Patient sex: M
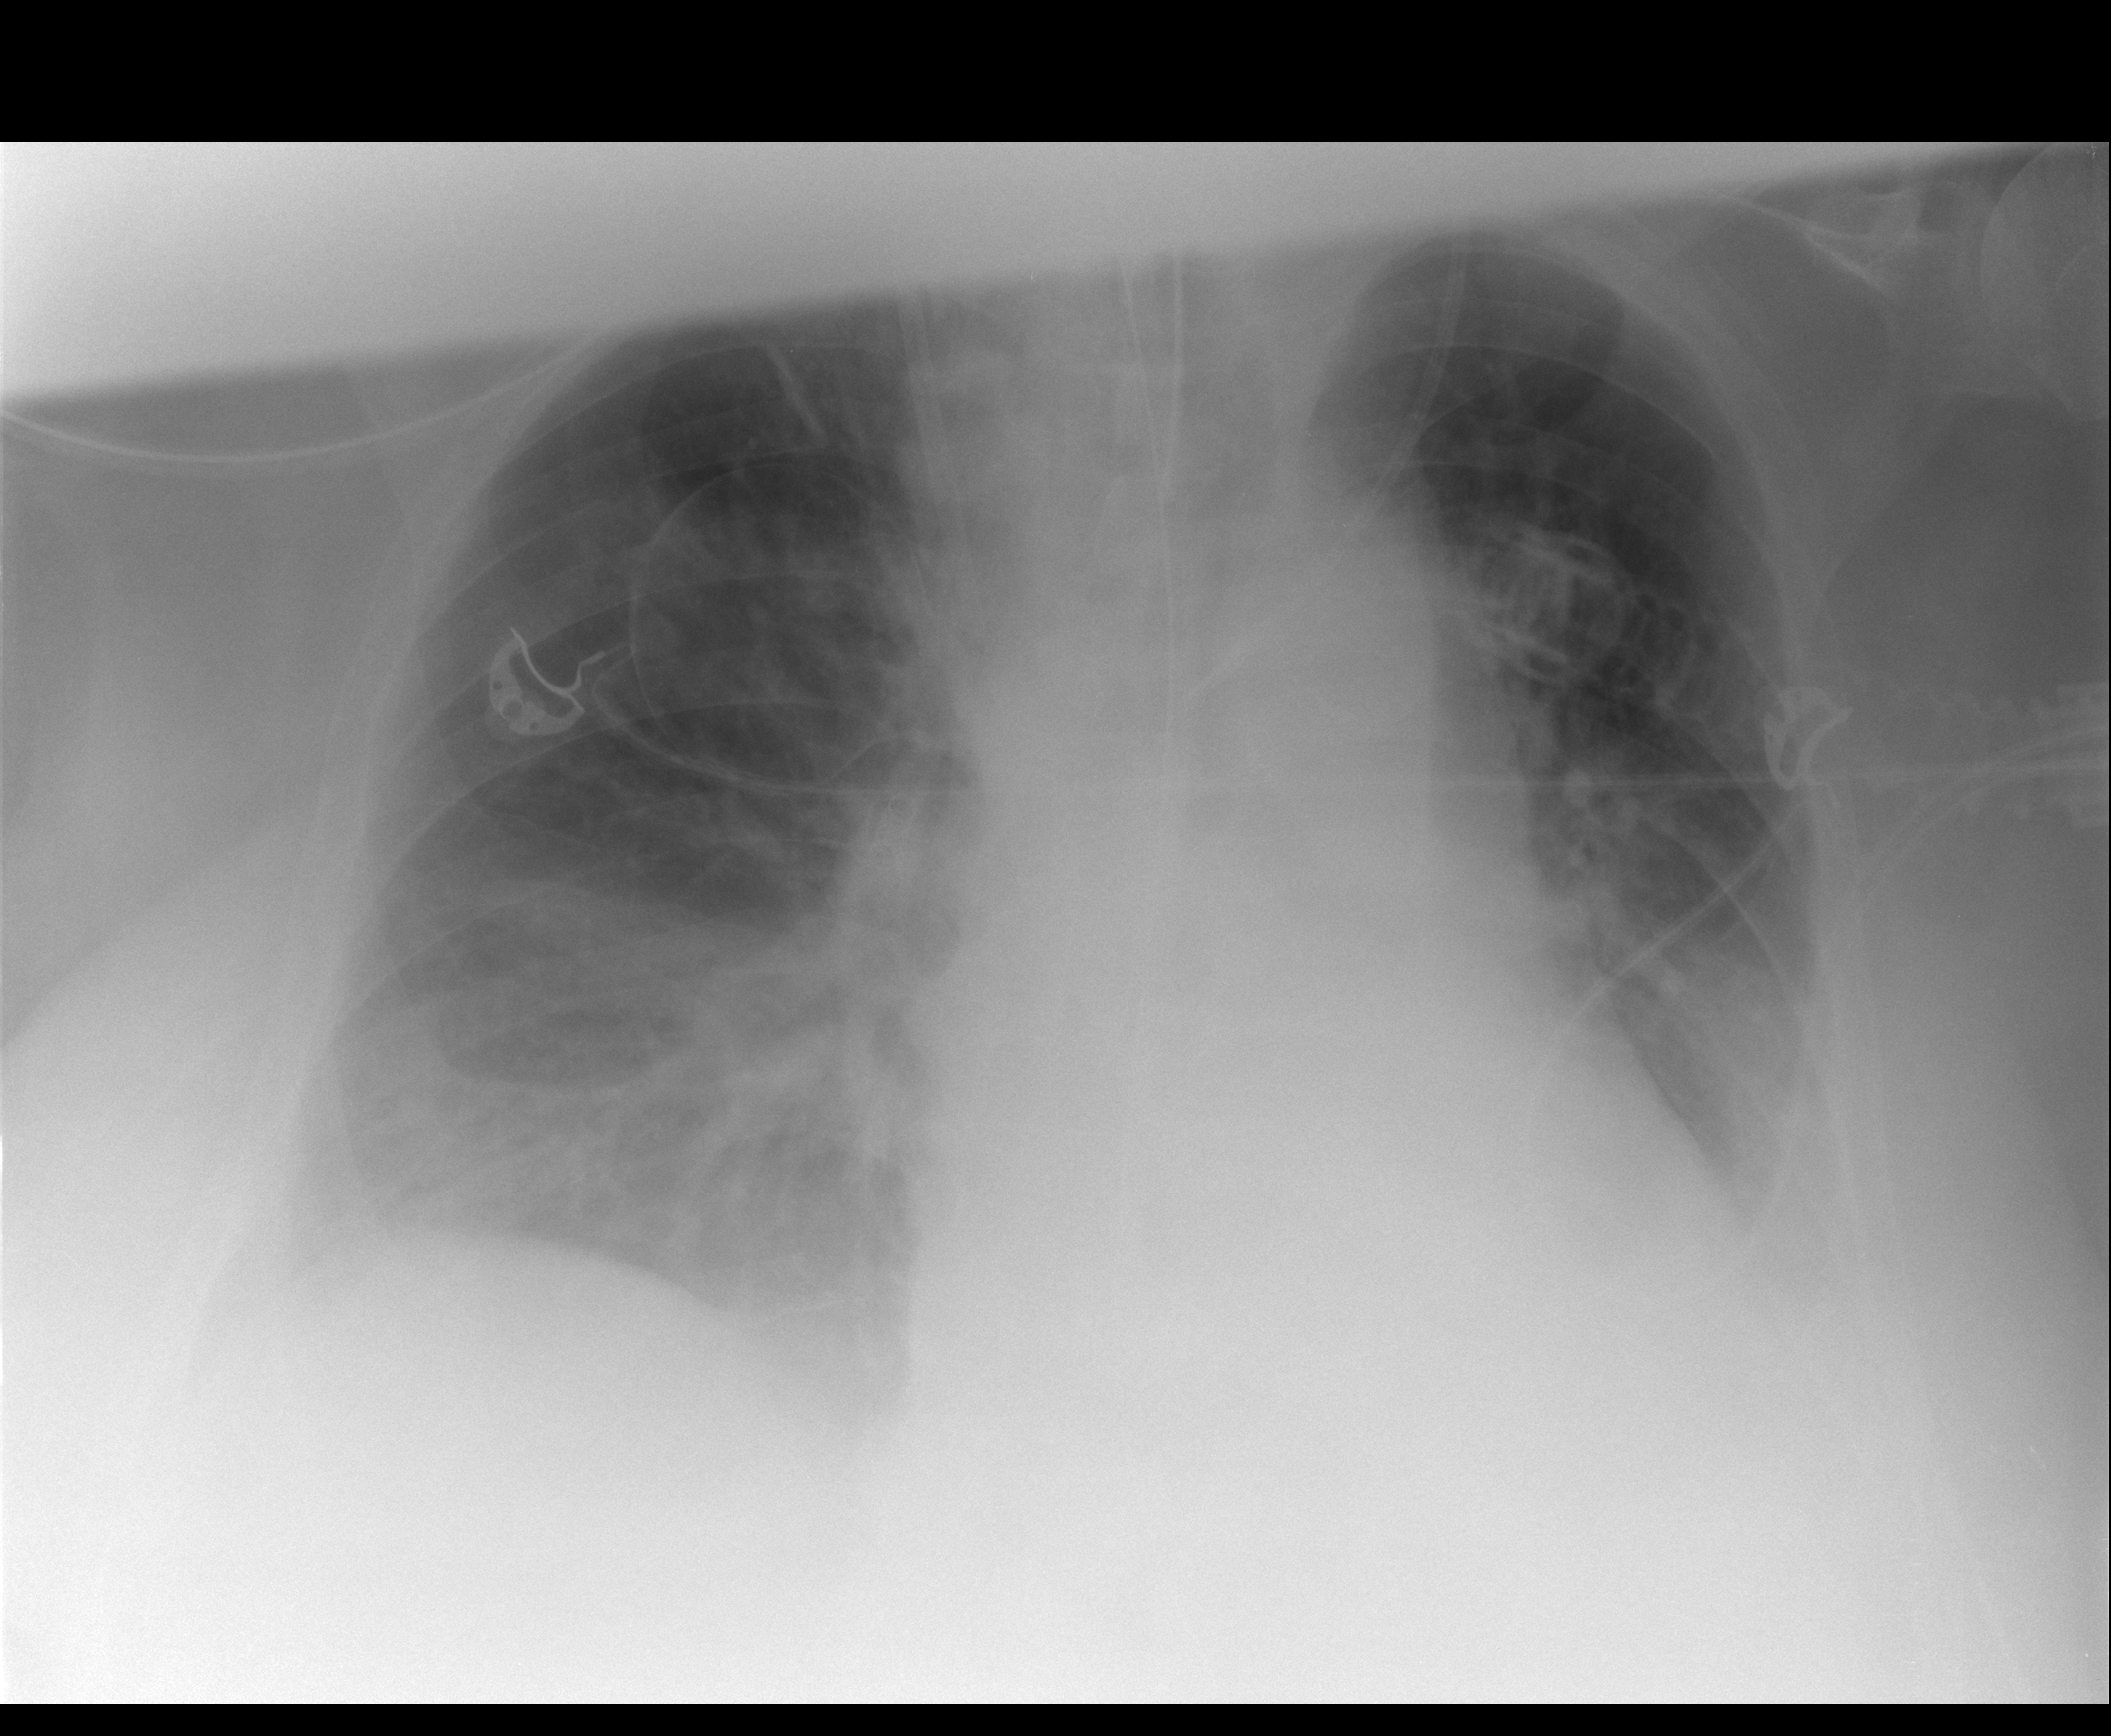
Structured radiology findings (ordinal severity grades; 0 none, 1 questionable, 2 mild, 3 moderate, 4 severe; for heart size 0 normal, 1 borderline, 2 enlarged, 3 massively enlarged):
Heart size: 2
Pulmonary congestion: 2
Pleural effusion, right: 2
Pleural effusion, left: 2
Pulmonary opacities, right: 3
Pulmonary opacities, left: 2
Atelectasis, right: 2
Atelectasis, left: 2